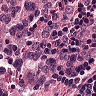
Metastatic tissue present: no